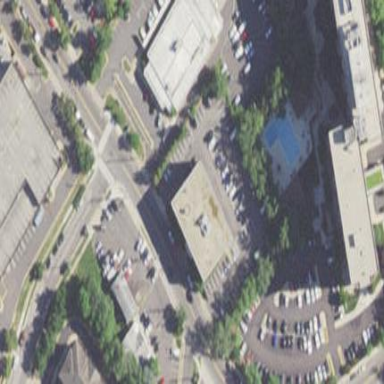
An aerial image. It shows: Parking area with surface.